Interaction volume radius: 10 \u00c5
Interaction volume height: 25 \u00c5
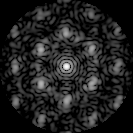
Disorder parameter: 0.5709